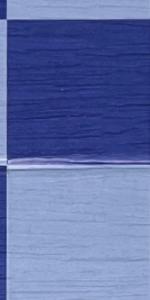
Label: Empty